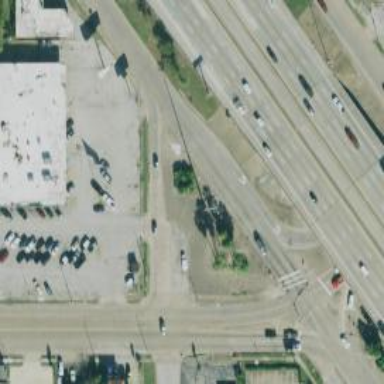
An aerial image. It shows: Secondary road with frontage road.